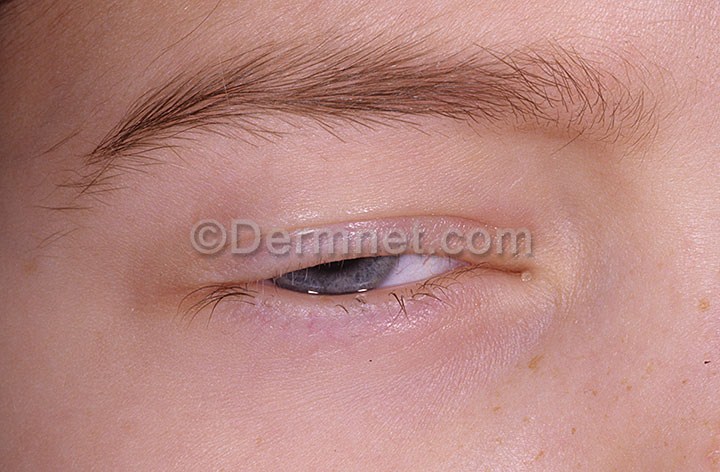
Disease: Hair Loss Photos Alopecia and other Hair Diseases